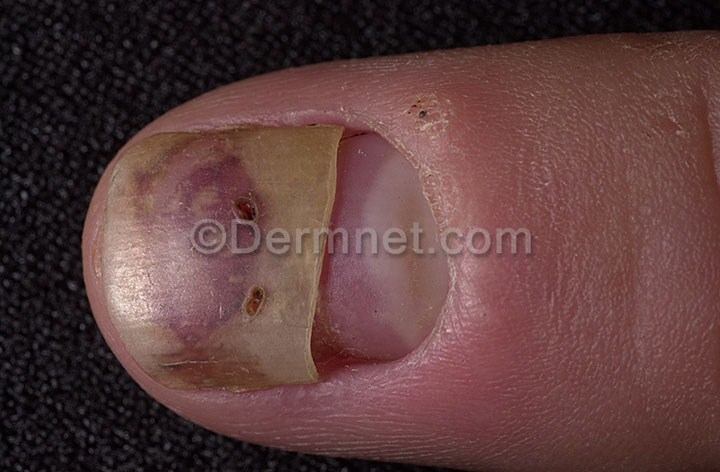
Disease: Nail Fungus and other Nail Disease